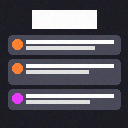
Screen state: on